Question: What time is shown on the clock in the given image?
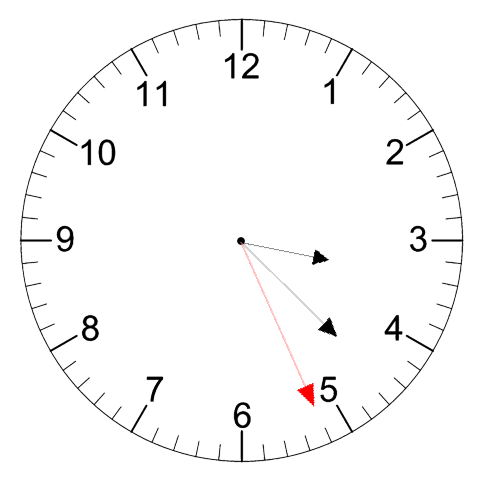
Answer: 03:22:26